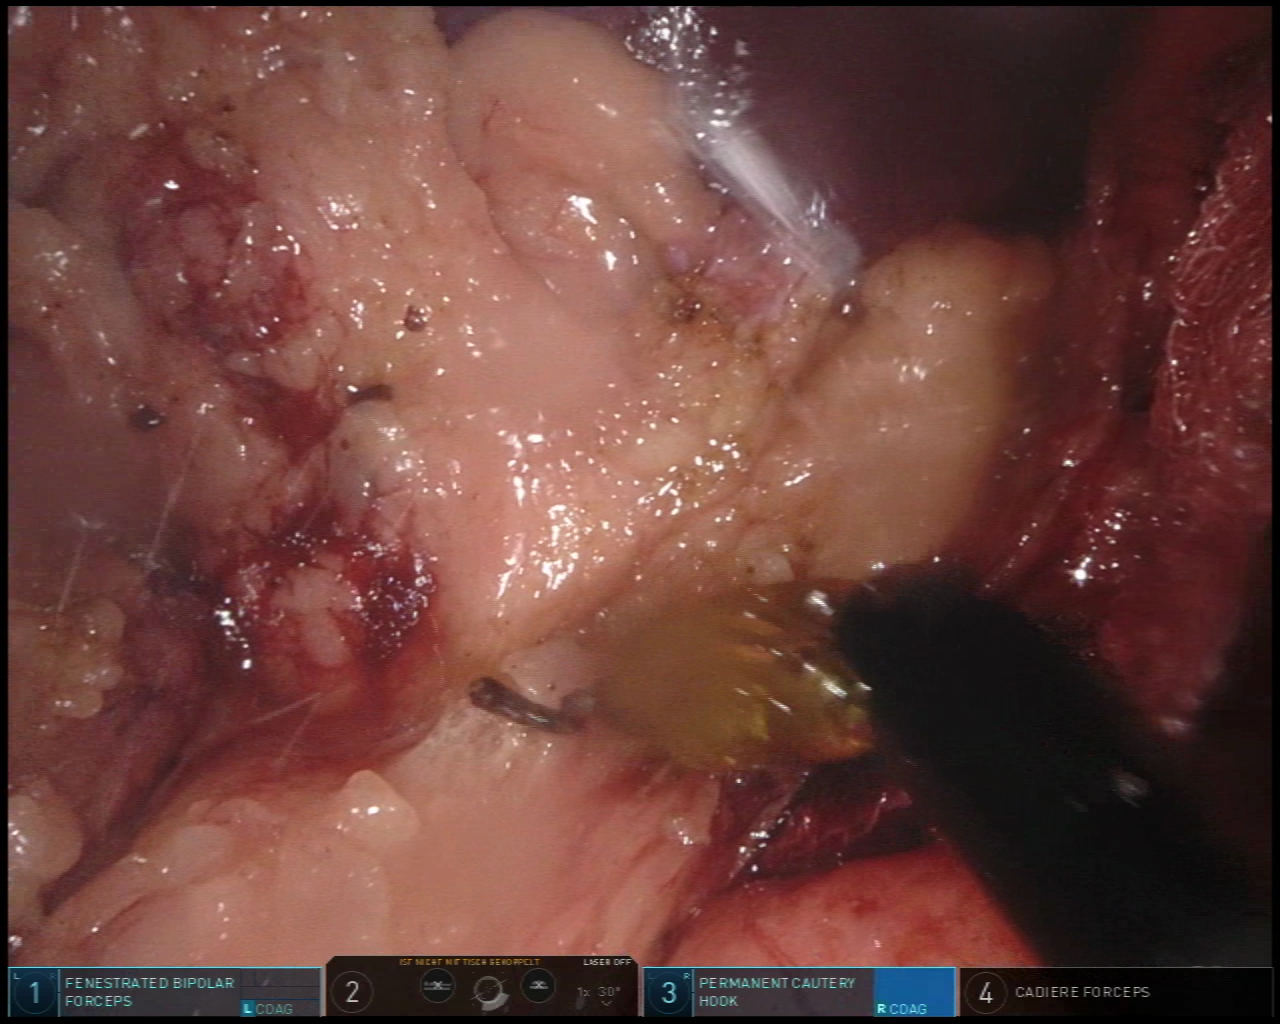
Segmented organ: spleen
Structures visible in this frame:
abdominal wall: no
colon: no
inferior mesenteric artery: no
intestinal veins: no
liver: no
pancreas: no
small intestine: no
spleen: yes
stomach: no
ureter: no
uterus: no
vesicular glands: no